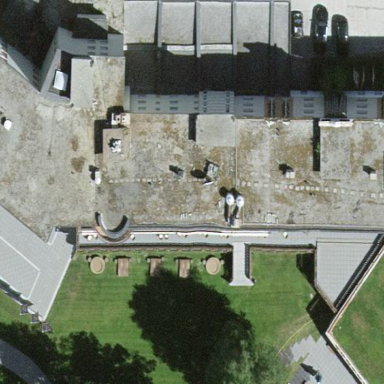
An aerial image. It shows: Hotel building.